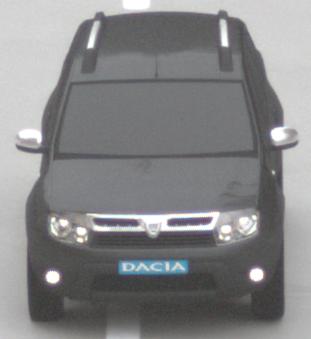
Make: Dacia
Model: Duster dCi 110 FAP
Detailed model: Duster (I)
Model produced from: 2010/06
Model produced until: 2013/11
Doors: 5
Color: gray
Road condition: dry road
Daytime: midday
Contrast: low contrast